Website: ulta-beauty
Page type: account-selection
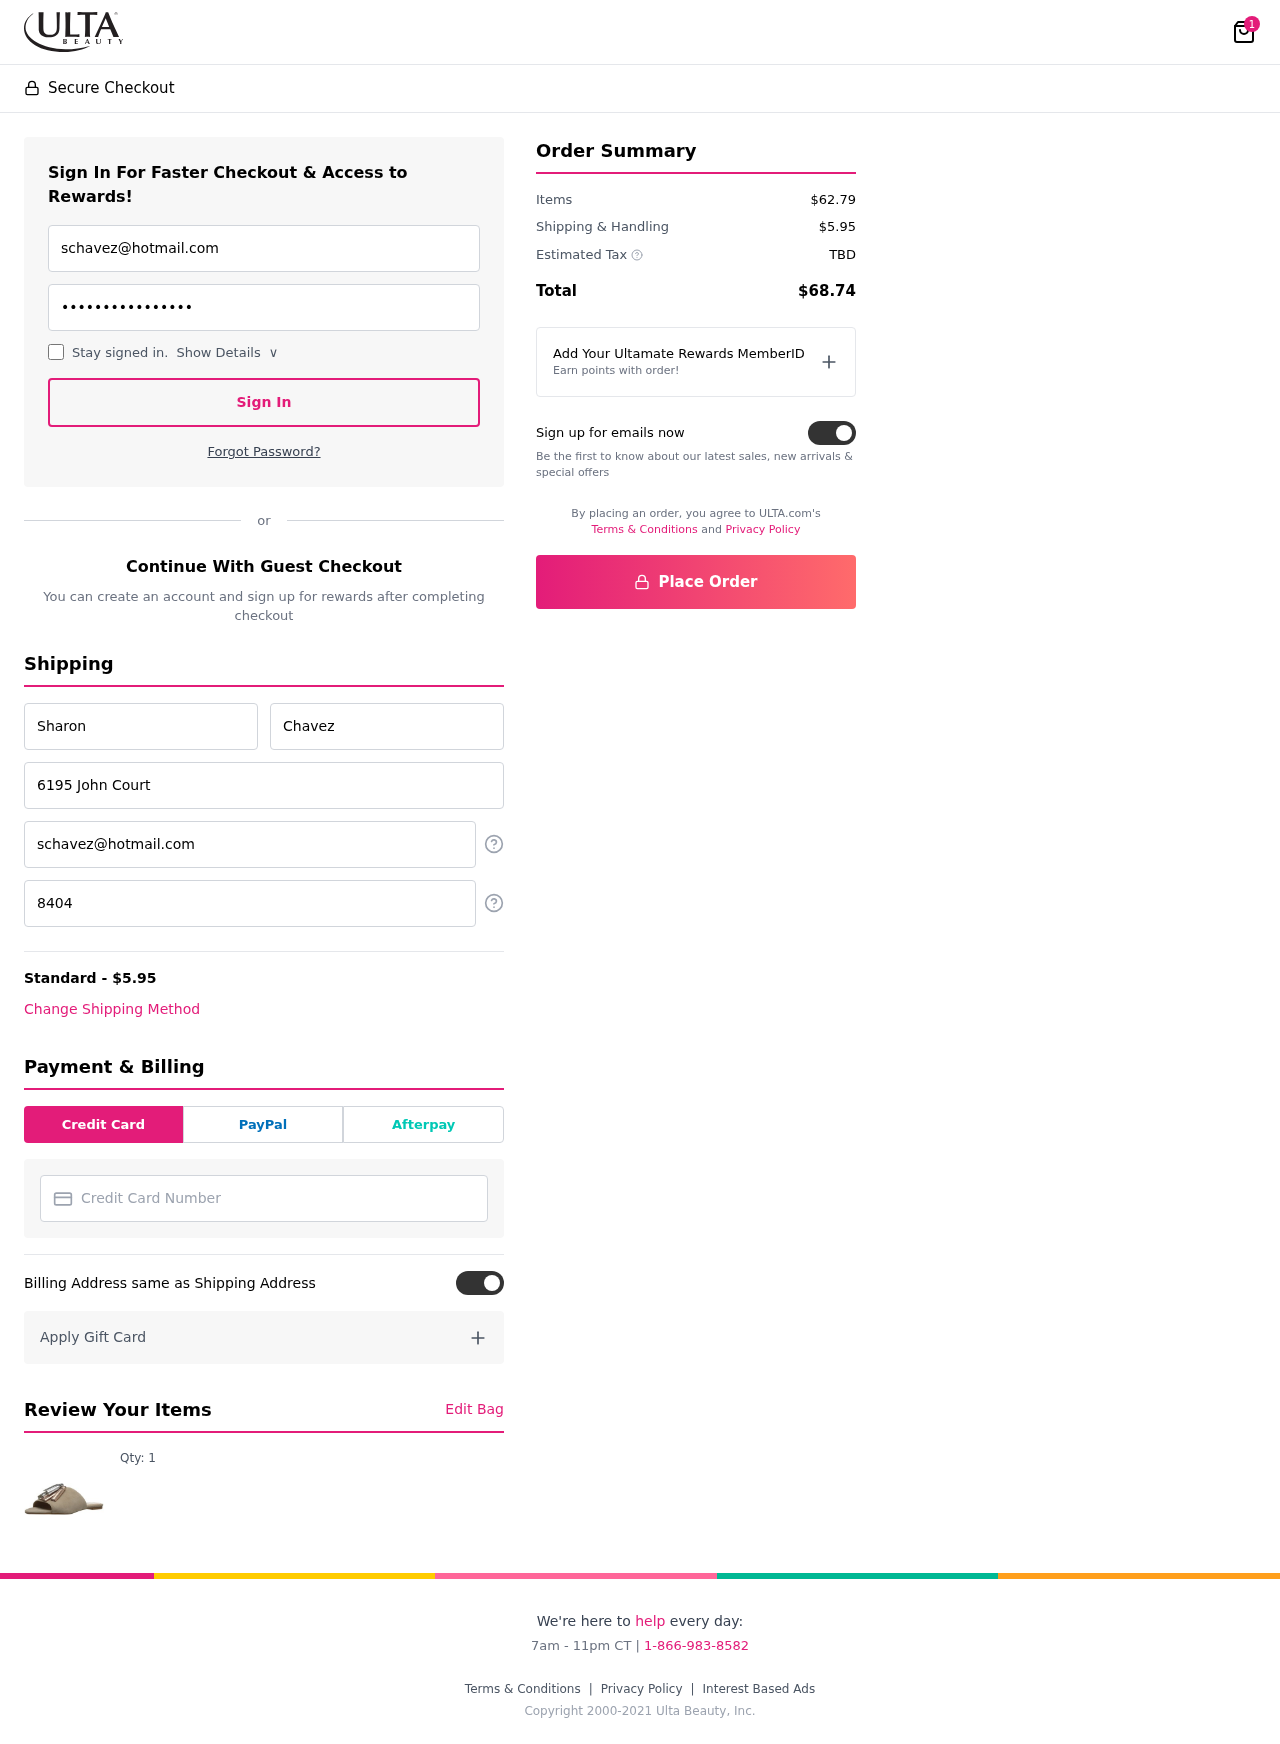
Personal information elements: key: PII_CARD_NUMBER
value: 4994 3658 8587 4054
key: PII_EMAIL
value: schavez@hotmail.com
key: PII_EMAIL2
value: schavez@hotmail.com
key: PII_FIRSTNAME
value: Sharon
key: PII_LASTNAME
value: Chavez
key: PII_PHONE
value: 8404598412
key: PII_STREET
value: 6195 John Court
Product elements: key: PRODUCT1_QUANTITY
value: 1
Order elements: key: ORDER_NUM_ITEMS
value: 1
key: ORDER_SHIPPING_COST
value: $5.95
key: ORDER_SUBTOTAL
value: $62.79
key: ORDER_TAX
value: TBD
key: ORDER_TOTAL
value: $68.74